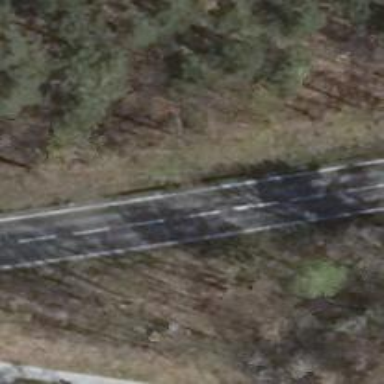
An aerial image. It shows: Secondary road with asphalt surface.